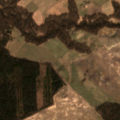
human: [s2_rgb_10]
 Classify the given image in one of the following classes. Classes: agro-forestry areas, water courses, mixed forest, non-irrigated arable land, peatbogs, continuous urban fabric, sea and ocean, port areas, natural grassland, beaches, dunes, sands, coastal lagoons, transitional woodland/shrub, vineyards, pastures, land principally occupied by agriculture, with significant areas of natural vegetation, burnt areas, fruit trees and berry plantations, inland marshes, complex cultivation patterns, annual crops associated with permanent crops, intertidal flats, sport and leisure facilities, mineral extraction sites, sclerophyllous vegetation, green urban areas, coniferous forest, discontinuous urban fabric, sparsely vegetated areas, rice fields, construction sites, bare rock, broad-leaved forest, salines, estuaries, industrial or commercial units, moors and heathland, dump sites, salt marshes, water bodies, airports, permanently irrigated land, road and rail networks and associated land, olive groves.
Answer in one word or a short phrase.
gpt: non-irrigated arable land, complex cultivation patterns, broad-leaved forest, coniferous forest